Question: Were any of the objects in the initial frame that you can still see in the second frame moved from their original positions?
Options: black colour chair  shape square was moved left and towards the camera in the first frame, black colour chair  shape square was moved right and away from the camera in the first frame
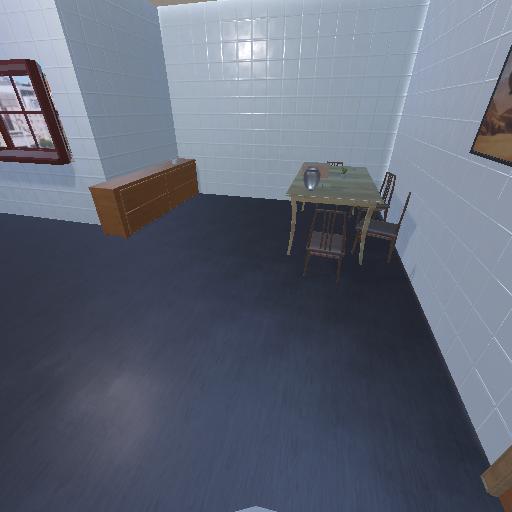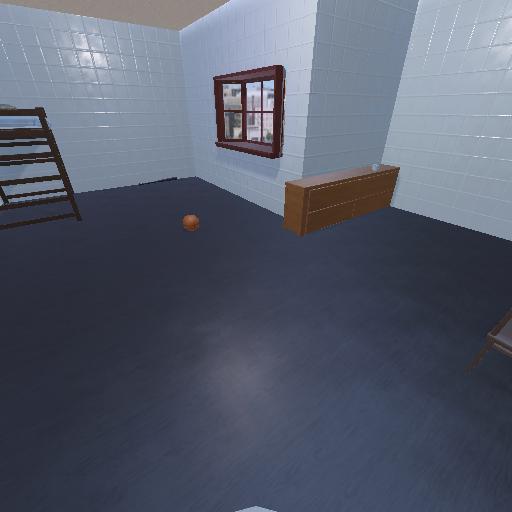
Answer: black colour chair  shape square was moved left and towards the camera in the first frame